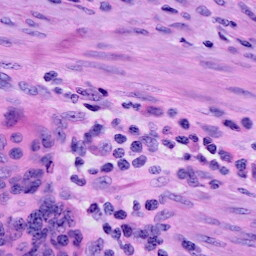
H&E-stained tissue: Cervix